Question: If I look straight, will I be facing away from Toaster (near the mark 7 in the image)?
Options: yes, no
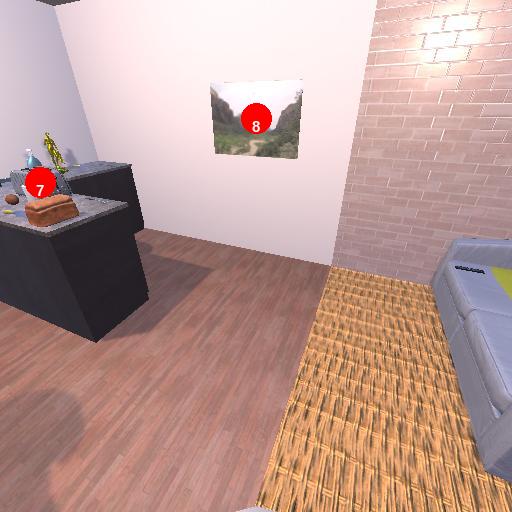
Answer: yes